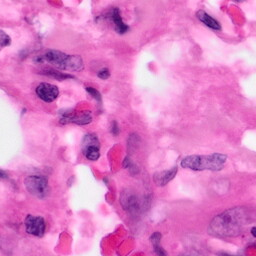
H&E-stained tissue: Pancreatic